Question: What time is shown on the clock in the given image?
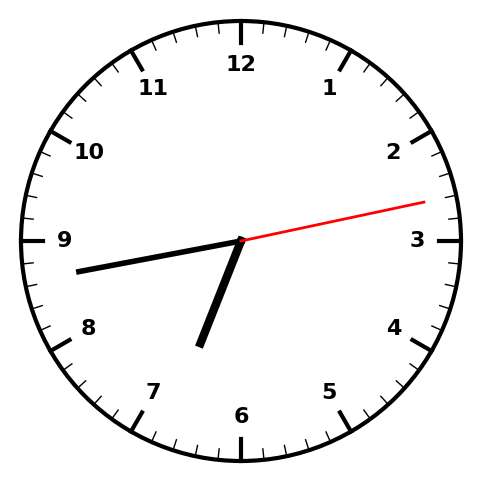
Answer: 06:43:13